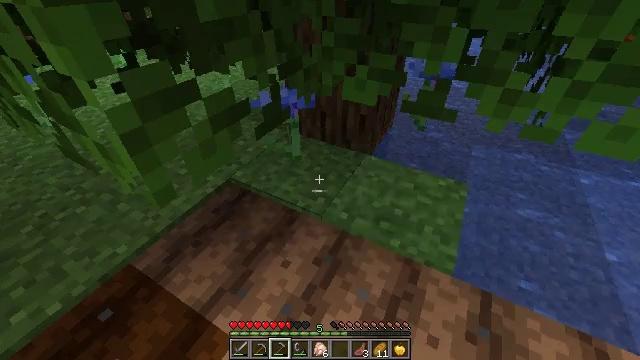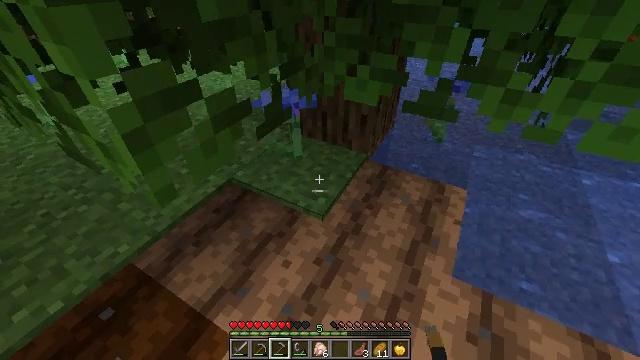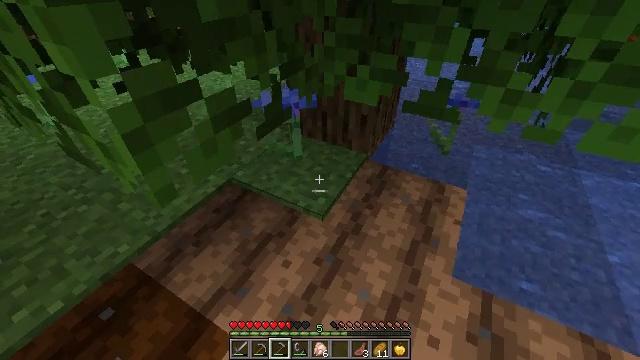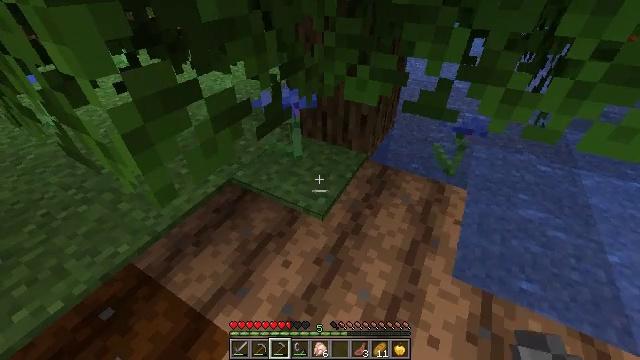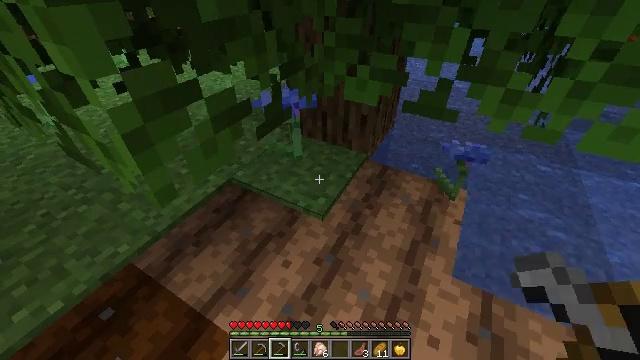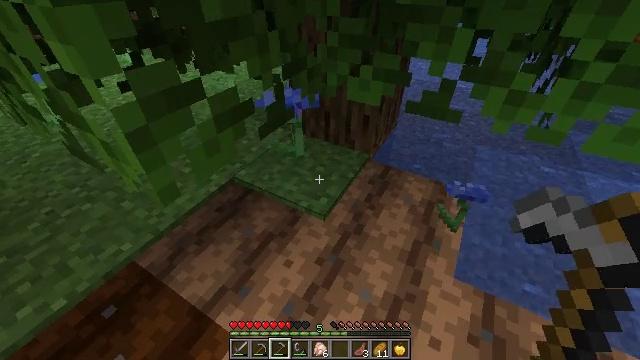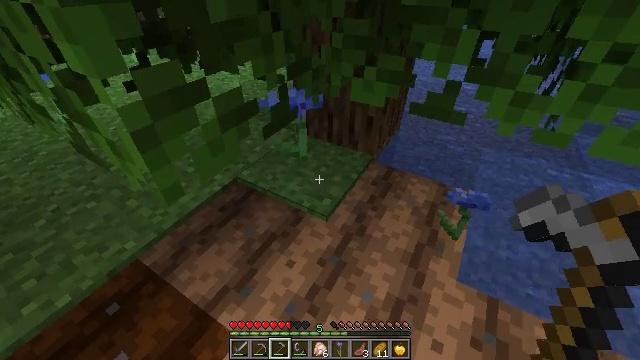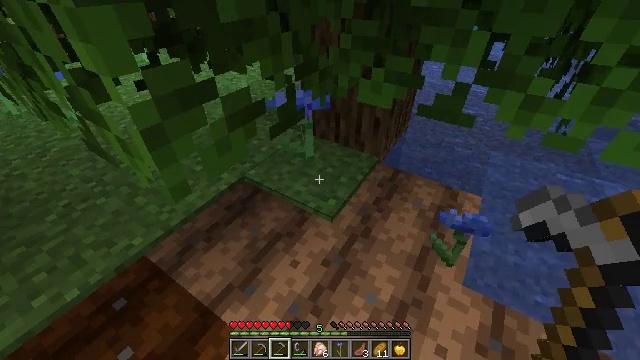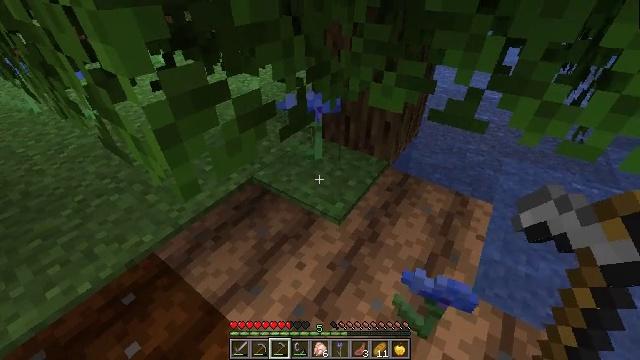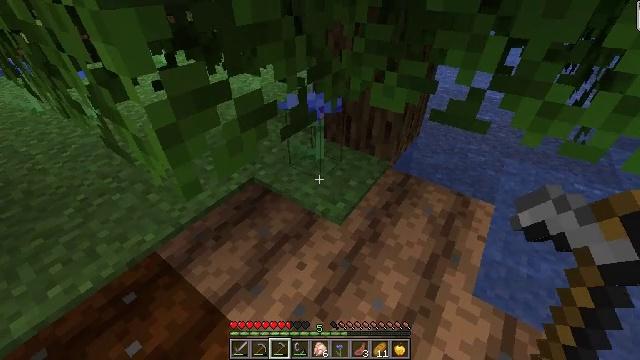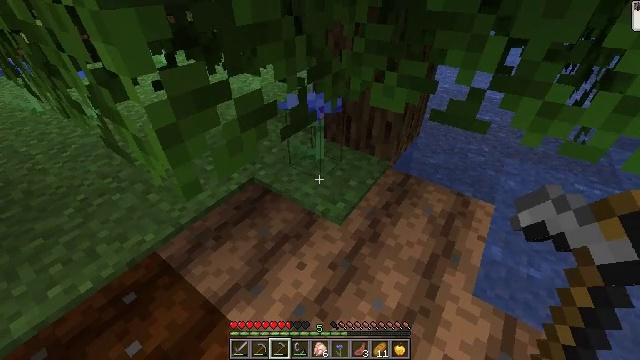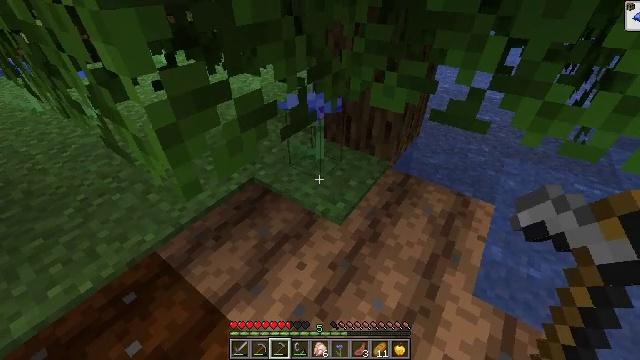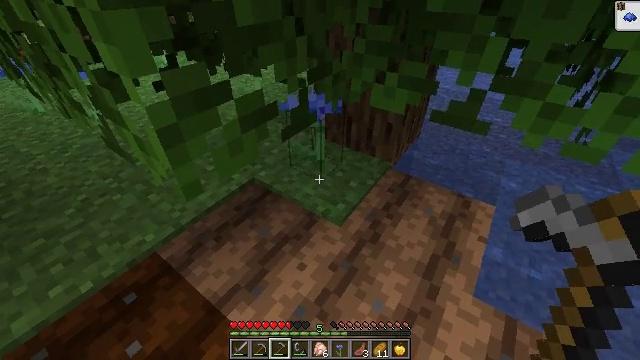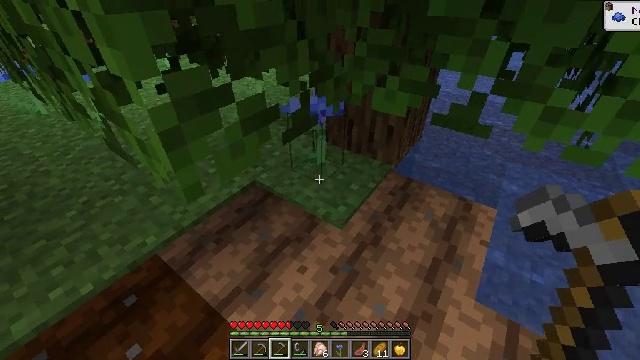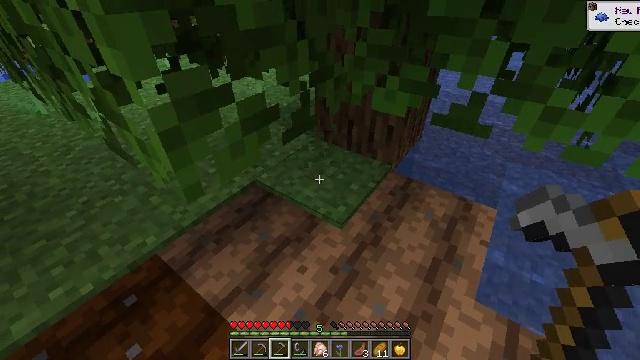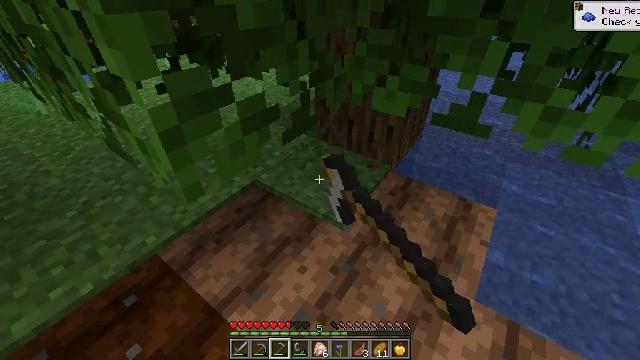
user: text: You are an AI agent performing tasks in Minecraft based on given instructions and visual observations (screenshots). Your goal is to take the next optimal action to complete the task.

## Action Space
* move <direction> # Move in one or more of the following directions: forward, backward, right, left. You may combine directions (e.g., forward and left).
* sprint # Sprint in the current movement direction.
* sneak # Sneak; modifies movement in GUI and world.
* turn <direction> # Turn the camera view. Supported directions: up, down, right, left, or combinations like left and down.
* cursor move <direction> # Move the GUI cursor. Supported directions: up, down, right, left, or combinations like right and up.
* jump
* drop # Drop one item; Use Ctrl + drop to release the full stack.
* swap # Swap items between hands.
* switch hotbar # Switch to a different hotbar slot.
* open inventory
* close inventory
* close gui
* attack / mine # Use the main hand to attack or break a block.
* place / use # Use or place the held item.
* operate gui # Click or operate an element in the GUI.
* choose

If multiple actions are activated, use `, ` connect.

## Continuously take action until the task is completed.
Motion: motion action
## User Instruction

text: Collect a cornflower for blue dye.
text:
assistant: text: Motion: use / place
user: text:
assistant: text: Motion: use / place
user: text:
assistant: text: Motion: use / place
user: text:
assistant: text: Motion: use / place
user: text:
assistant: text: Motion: use / place
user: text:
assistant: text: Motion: use / place
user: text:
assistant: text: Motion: turn left, use / place
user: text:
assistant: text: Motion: turn left, use / place
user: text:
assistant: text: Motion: use / place
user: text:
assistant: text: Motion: use / place
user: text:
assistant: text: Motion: use / place
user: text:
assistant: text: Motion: use / place
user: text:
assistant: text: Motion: no_op
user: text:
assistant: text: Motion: attack / mine
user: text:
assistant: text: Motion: attack / mine
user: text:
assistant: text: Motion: attack / mine
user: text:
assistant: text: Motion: attack / mine
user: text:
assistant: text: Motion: attack / mine
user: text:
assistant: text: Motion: attack / mine